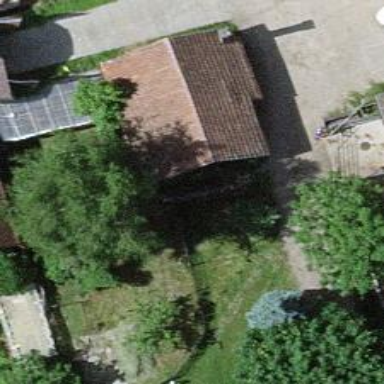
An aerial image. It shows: Sty building.